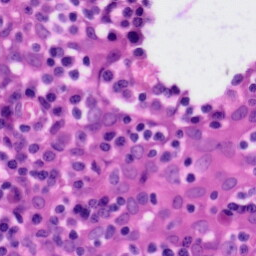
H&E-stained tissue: Tonsil